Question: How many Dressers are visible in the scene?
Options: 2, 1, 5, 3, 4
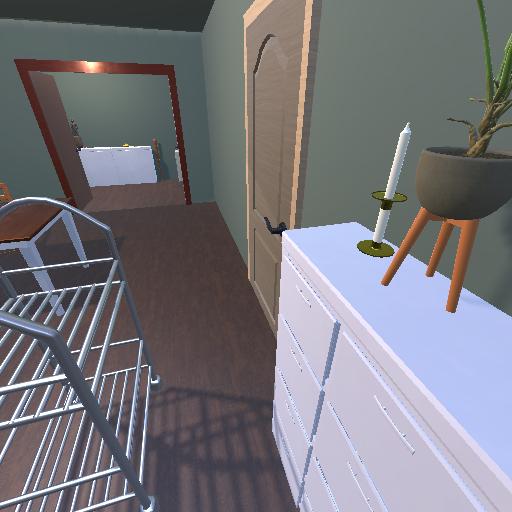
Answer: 2